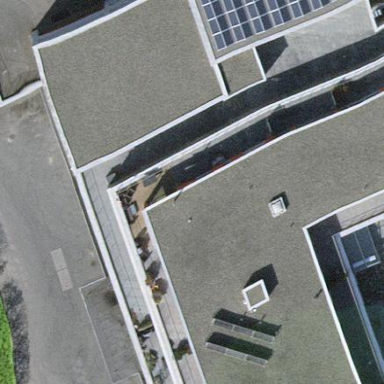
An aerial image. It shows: Industrial building.